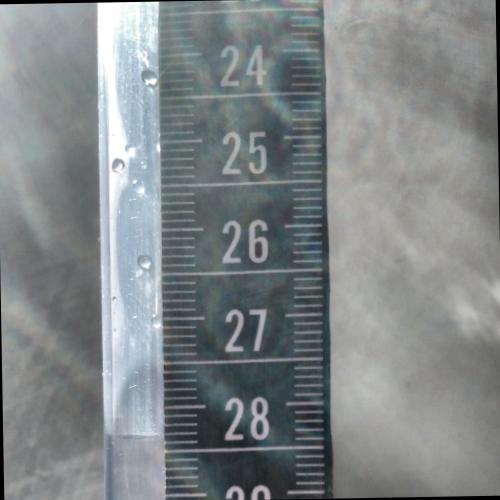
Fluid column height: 28.3 cm